Question: I recently upgraded to Excel 2010. I was working on a spreadsheet and wrote some code and went to save it and I get this box that pops up. I'm not sure what to do.

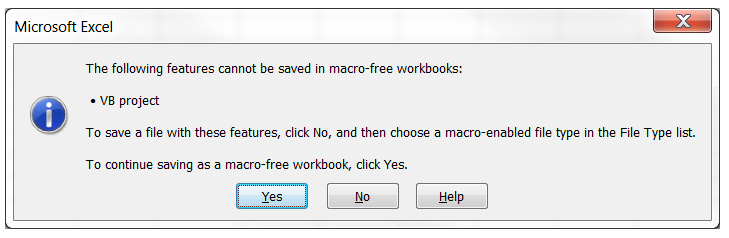
Answer: From Office 2007 on, Excel has two different file types: XLSX and XLSM. The former is just data and formatting without macros or anything "dangerous." The latter allows macros and other programmatic functionality. The reason for the split is mainly security as each one has a distinct extension and icon to better inform the user on whether or not the file could potentially contain dangerous content.
In this instance, you need to click No, then in the Save As... options select "Excel Macro-Enabled Workbook." That will give you the full functionality of the original document.